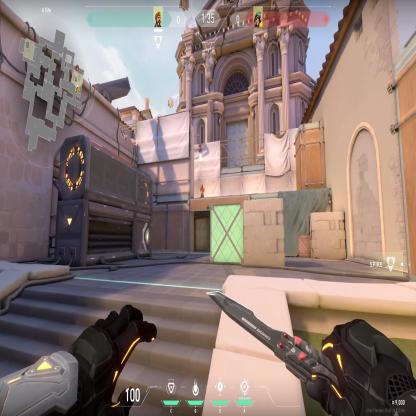
Label: enemy